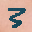
Label: 3